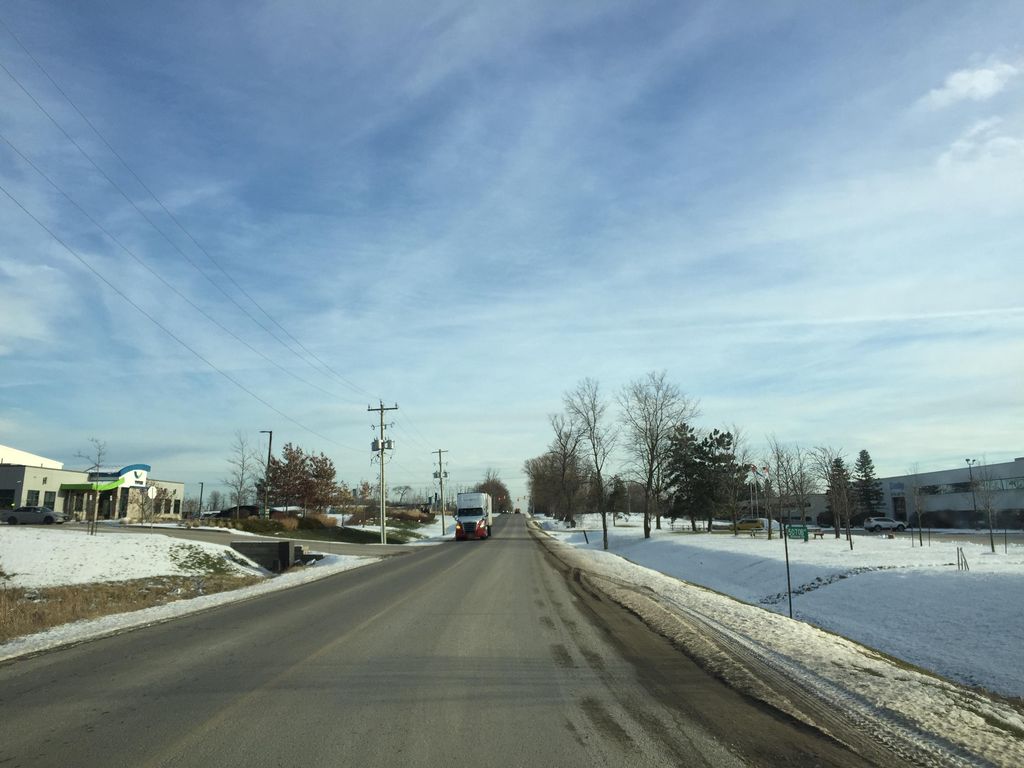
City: kitchener-waterloo